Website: macys
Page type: customer-info-address
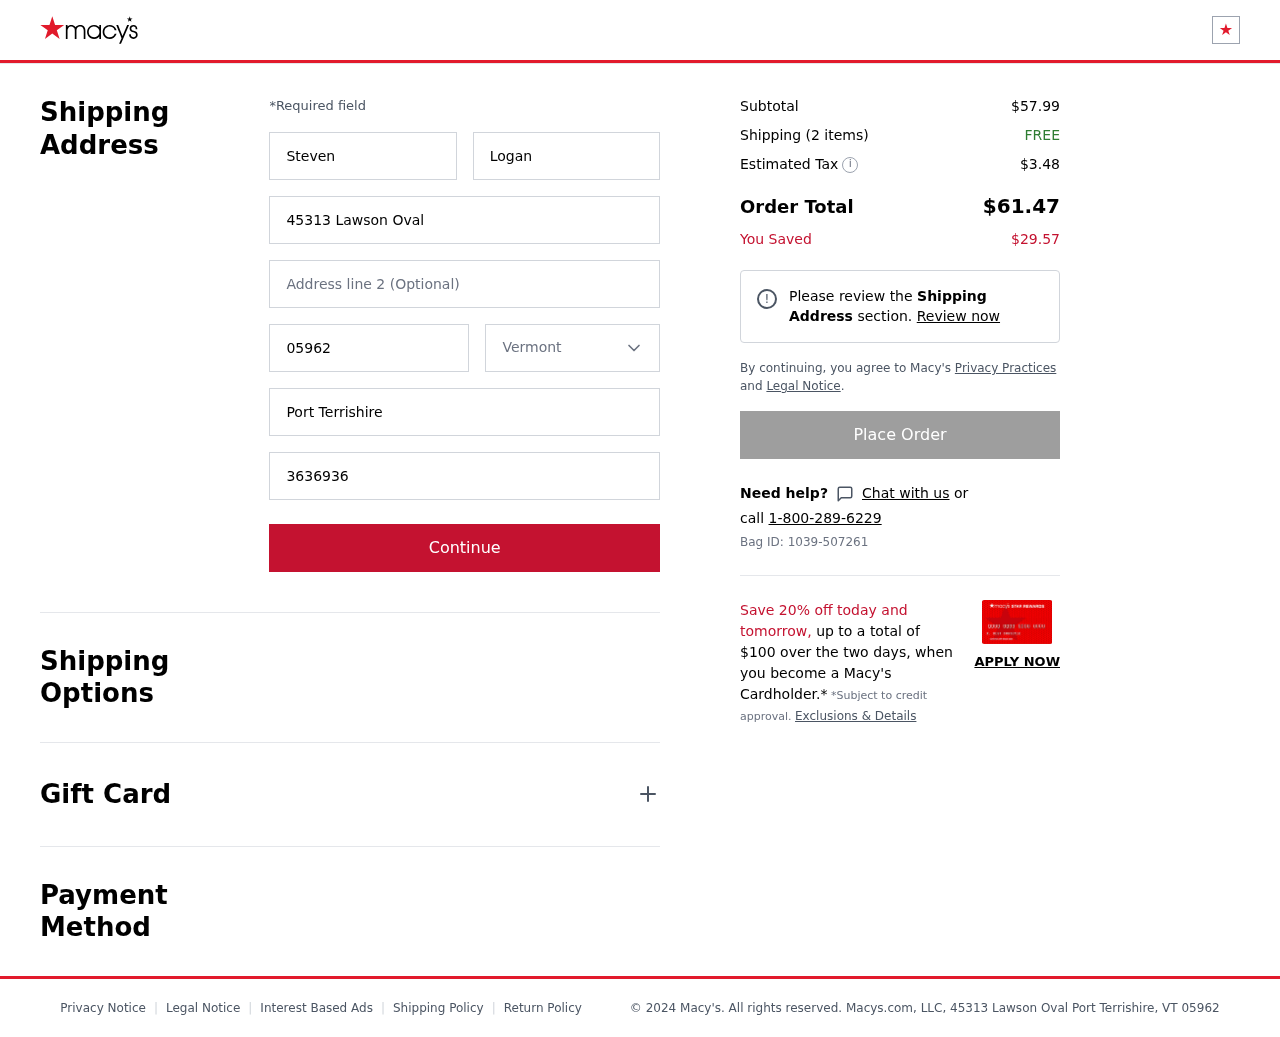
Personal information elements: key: PII_CITY
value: Port Terrishire
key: PII_FIRSTNAME
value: Steven
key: PII_LASTNAME
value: Logan
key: PII_PHONE
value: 3636936788
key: PII_POSTCODE
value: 05962
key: PII_STATE
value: Vermont
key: PII_STREET
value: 45313 Lawson Oval
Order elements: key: ORDER_SUBTOTAL
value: $57.99
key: ORDER_NUM_ITEMS
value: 2
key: ORDER_SHIPPING_COST
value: FREE
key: ORDER_TAX
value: $3.48
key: ORDER_TOTAL
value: $61.47
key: ORDER_SAVINGS
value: $29.57
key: ORDER_BAG_ID
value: Bag ID: 1039-507261